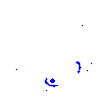
Particle: electron